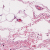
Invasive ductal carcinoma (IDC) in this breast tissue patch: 0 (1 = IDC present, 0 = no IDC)